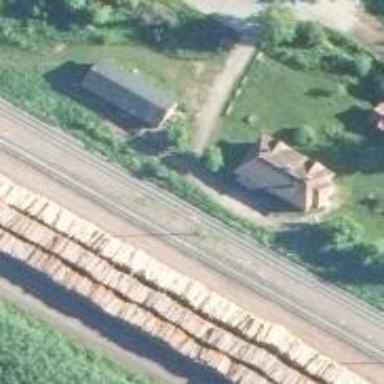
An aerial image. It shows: Railway yard.